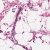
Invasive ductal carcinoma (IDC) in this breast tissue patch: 0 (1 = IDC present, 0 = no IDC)